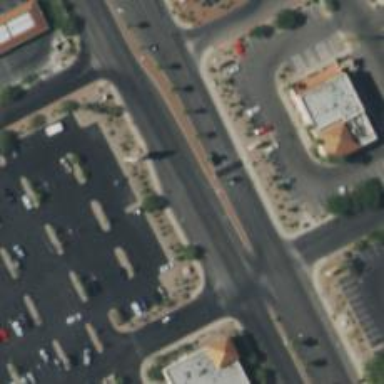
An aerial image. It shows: Secondary road with asphalt surface.